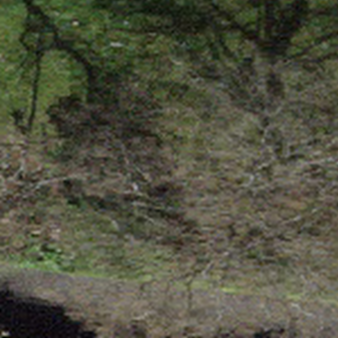
Label: other